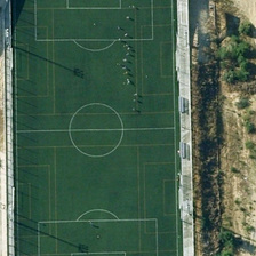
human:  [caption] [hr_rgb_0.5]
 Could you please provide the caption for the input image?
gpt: two football goal area by white line composition at the ends .

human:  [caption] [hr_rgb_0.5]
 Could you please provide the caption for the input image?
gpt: is a rectangle football with aquamarine lawn in it .

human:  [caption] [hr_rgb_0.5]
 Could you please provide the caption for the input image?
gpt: four little football goal area by light yellow line composition on either hand .

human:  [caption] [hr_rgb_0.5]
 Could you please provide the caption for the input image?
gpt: Light brown barren green playground.

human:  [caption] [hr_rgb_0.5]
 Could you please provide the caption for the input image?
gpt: It's a green playground, except for the barren light brown.